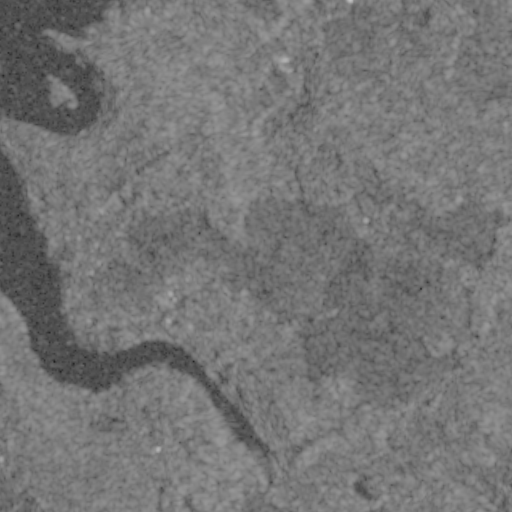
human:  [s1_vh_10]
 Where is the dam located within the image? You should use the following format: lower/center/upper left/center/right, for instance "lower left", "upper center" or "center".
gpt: The dam is located in the upper left of the image.
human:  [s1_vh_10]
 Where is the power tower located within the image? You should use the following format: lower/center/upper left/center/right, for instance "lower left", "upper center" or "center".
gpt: The power tower is located in the upper right of the image.
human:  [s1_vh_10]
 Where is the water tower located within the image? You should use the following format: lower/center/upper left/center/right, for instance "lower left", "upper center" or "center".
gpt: The water tower is located in the upper center of the image.
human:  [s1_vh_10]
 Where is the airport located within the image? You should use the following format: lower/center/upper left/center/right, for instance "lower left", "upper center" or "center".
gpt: There is no airport in the image.

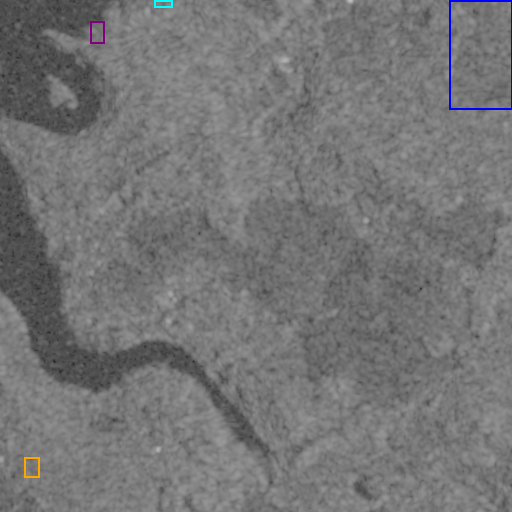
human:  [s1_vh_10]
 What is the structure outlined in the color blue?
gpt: The structure outlined in blue is a crop field.
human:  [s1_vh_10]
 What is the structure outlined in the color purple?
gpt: The structure outlined in purple is a dam.
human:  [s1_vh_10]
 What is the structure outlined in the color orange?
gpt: The structure outlined in orange is a park.
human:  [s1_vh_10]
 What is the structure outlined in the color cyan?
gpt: The structure outlined in cyan is a parking lot.
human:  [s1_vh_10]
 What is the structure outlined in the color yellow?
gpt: There is no yellow outline.